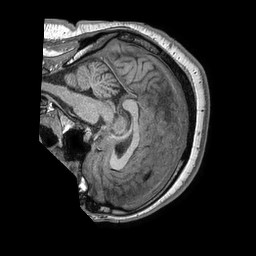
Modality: T1w
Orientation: sagittal
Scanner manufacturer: philips
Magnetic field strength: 1.5 T
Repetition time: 0.007667 s
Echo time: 0.003488 s